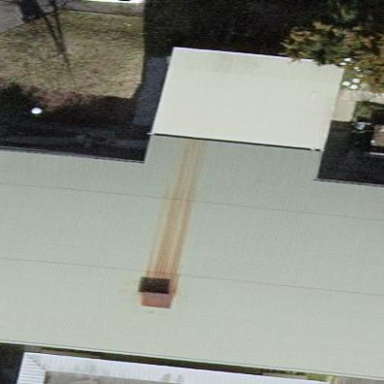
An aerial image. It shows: School building.